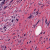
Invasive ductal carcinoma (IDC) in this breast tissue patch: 0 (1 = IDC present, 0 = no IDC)